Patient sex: M
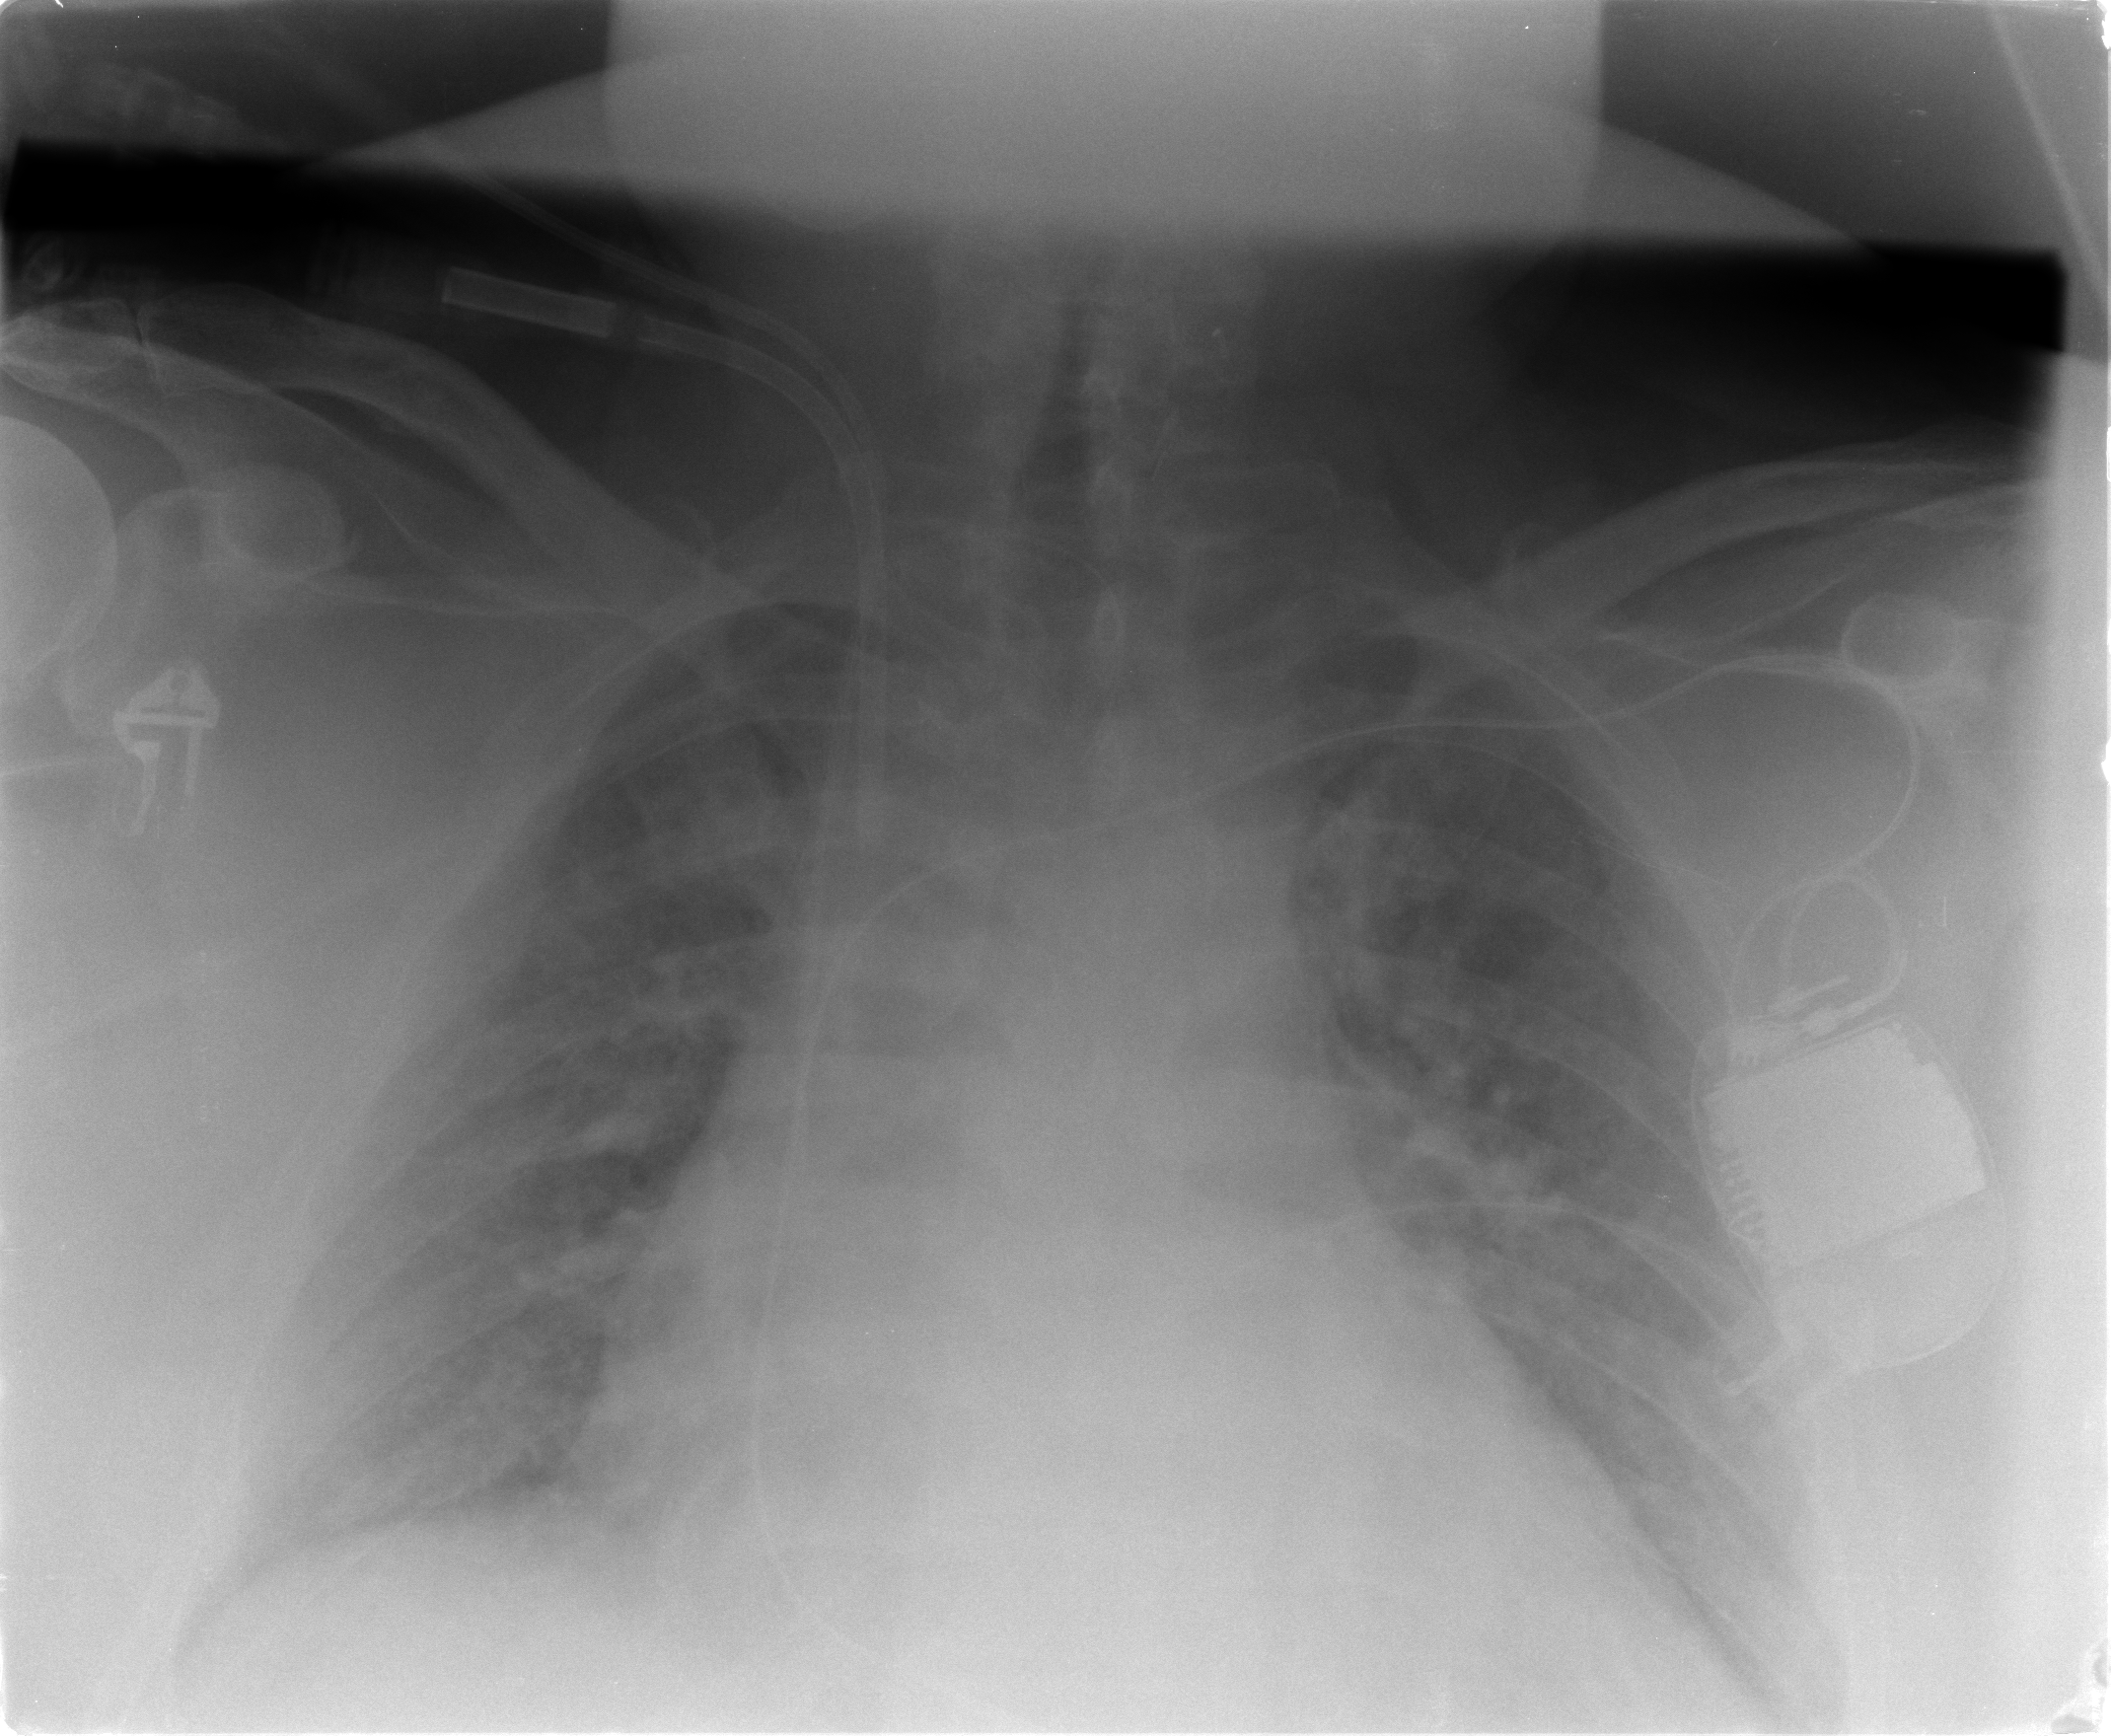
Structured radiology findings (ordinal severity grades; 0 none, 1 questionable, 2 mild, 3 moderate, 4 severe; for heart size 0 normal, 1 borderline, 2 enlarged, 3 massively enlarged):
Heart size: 2
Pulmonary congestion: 3
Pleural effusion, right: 2
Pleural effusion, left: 2
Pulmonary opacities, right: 2
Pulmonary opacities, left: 2
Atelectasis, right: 2
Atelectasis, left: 2